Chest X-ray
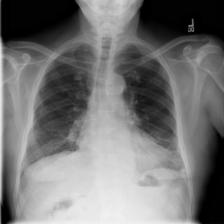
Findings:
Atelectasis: negative
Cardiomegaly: negative
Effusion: negative
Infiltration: negative
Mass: negative
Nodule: negative
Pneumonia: negative
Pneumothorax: negative
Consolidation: negative
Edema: negative
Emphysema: negative
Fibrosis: negative
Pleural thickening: negative
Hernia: negative